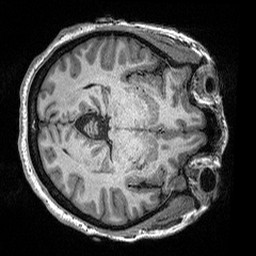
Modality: T1w
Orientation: axial
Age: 43
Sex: female
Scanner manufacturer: siemens
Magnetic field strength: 3 T
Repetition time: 2.3 s
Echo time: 0.00298 s